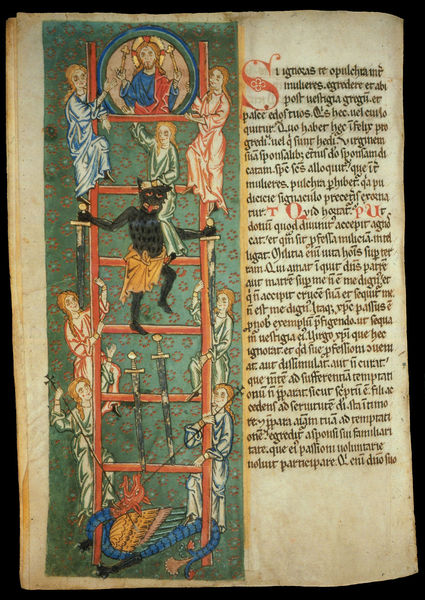
Titel: Speculum Virginum
Institution: Leipzig, Universitätsbibliothek
Schlagwörter: blau, himmel, frauen, grün, blumen, rot, alt, bibel, kirche, gewand, kreis, schrift, graphik, angst, leiter, inschrift, ornamente, buch, medaillon, kreuz, seite, illustration, schwerter, text, allegorie, dämon, heiligenschein, christus, jesus, christlich, teufel, mittelalter, heilige, sünde, miniatur, petrus, satan, drachen, drache, latein, buchmalerei, lindwurm, himmelsleiter, codex, fortuna, gleichnis, serifen, ornamente+